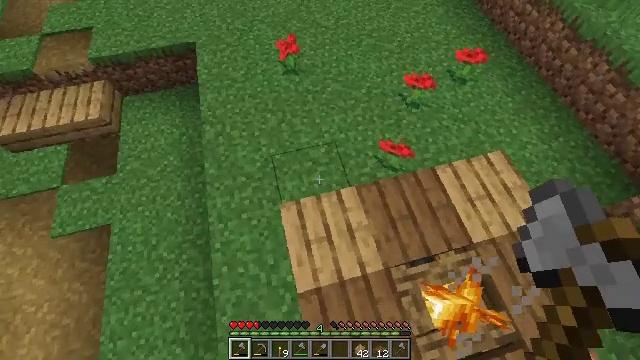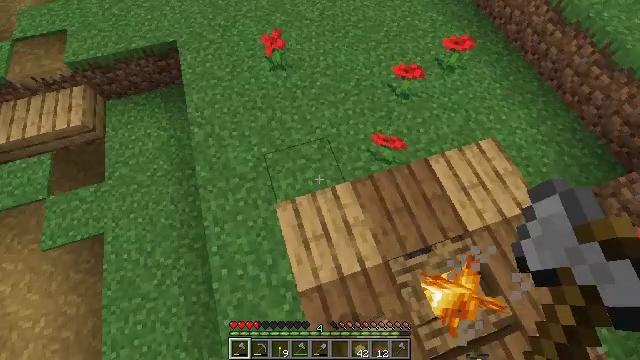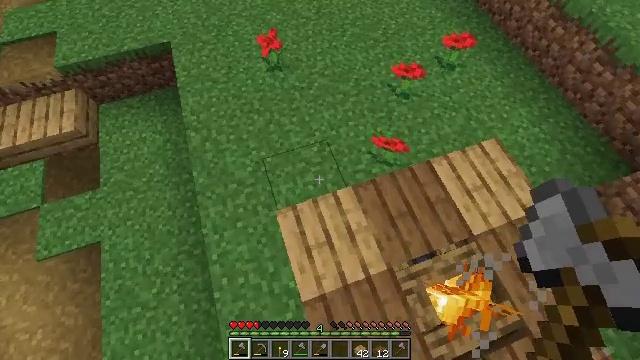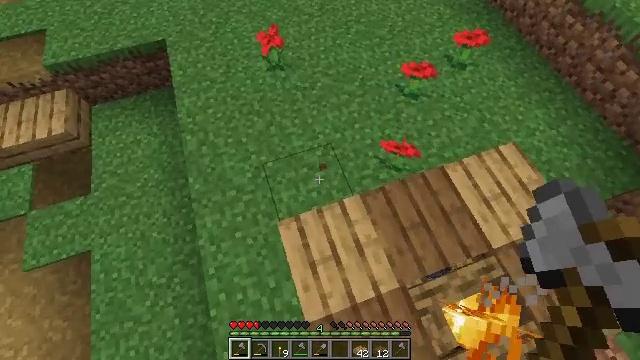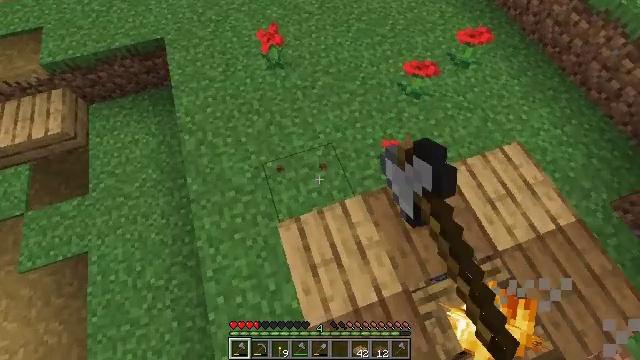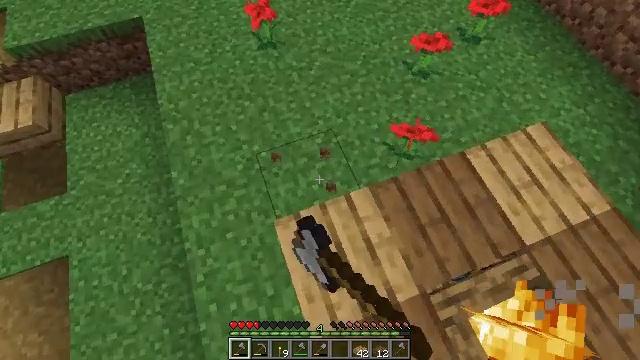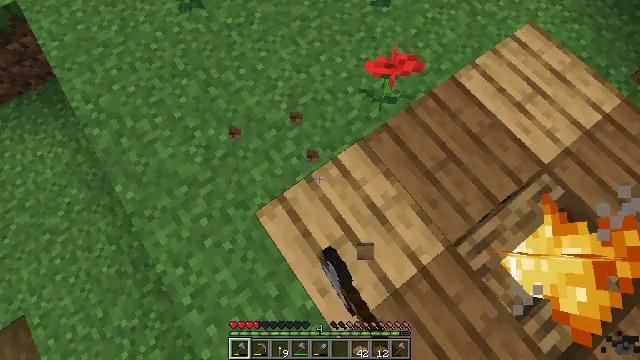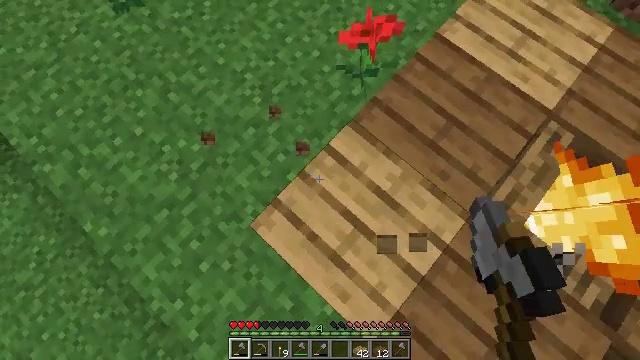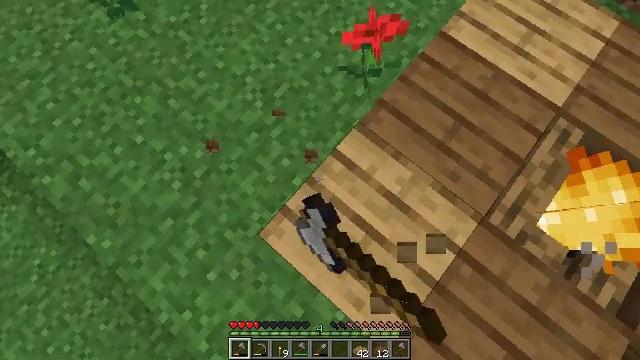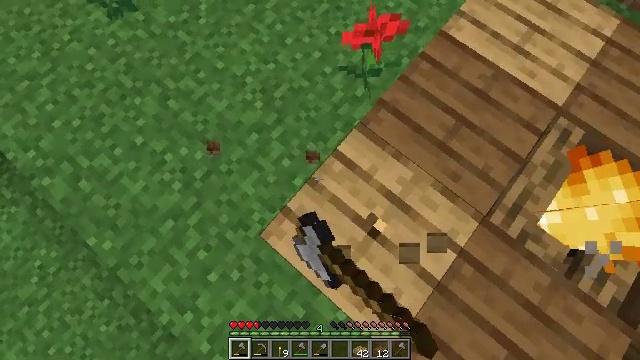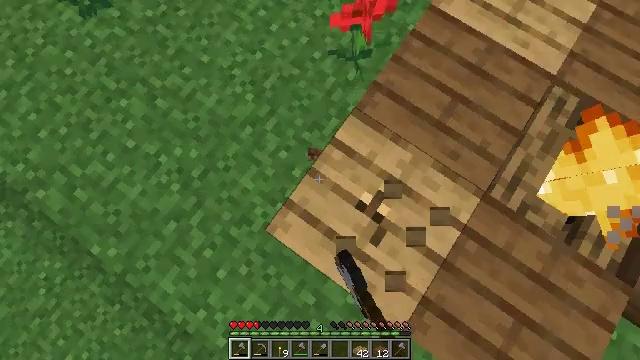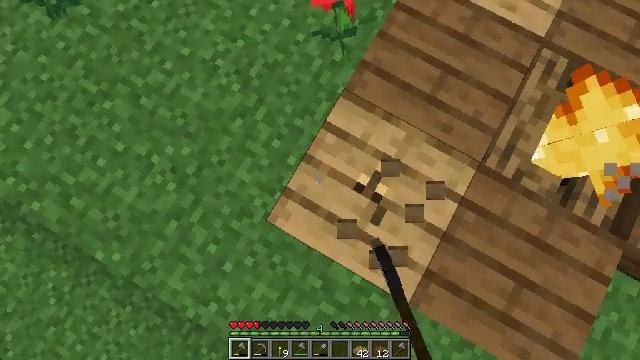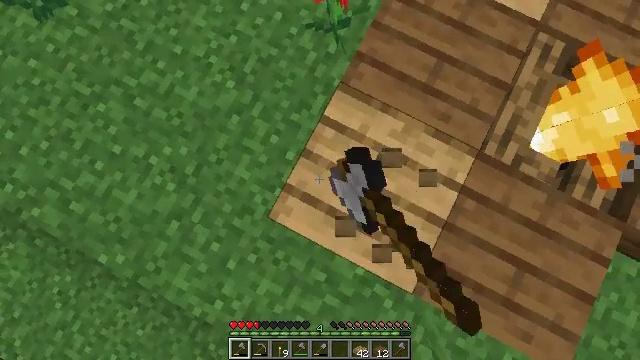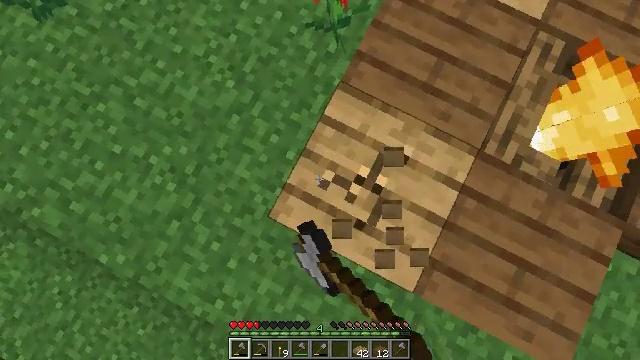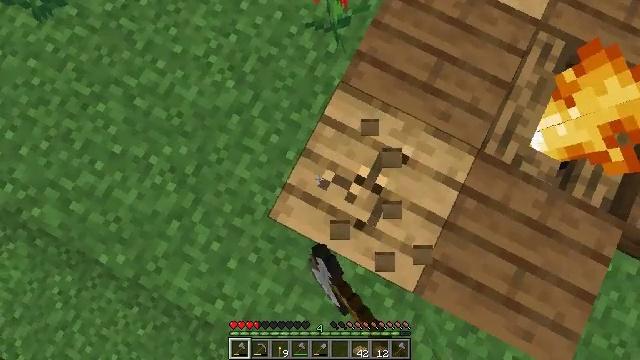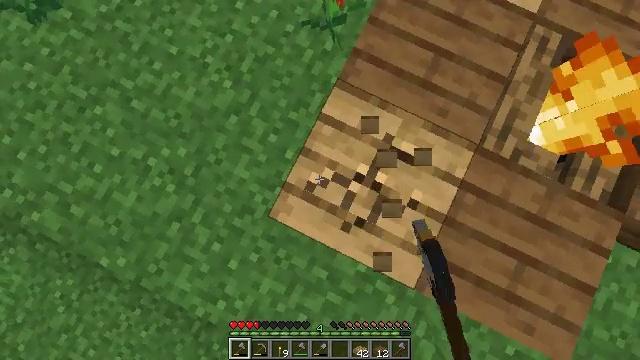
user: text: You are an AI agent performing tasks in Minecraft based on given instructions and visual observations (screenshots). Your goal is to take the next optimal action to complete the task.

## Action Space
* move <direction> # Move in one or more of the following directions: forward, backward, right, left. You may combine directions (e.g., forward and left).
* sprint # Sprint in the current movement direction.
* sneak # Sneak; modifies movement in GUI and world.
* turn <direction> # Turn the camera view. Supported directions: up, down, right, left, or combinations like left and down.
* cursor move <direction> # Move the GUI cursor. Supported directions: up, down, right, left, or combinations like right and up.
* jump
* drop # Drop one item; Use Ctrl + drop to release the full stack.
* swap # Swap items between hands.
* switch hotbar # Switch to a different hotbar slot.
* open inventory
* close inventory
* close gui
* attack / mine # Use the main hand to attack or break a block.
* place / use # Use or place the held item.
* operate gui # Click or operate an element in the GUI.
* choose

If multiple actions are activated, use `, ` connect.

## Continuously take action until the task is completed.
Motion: motion action
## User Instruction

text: Attack the oak slab to collect it.
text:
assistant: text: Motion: turn right and down
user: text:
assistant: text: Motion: turn right
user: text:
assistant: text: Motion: attack / mine
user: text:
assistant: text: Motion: attack / mine
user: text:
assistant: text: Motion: turn right and down, attack / mine
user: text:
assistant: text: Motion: turn right and down, attack / mine
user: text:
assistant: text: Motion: turn right and down, attack / mine
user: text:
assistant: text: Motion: turn right, attack / mine
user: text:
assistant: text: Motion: attack / mine
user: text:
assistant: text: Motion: turn right and down, attack / mine
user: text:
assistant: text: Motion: turn right and down, attack / mine
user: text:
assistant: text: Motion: turn right and down, attack / mine
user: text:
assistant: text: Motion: attack / mine
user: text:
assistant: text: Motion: attack / mine
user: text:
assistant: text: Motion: turn right, attack / mine
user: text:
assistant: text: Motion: turn right and down, attack / mine
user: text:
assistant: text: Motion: turn right and up, attack / mine
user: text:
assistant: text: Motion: turn right and up, attack / mine
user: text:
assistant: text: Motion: turn right, attack / mine
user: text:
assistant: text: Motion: turn right, attack / mine
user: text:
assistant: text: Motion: attack / mine
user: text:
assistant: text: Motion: attack / mine
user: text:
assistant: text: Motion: attack / mine
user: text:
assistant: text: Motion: turn up, attack / mine
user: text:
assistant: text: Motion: turn right and up, attack / mine
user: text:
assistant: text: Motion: turn up
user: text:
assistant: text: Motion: turn left and up
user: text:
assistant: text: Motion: turn left and up
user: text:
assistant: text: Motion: move forward, jump
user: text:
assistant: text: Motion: move forward, jump